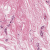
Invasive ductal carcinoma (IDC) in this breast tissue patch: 0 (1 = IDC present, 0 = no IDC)